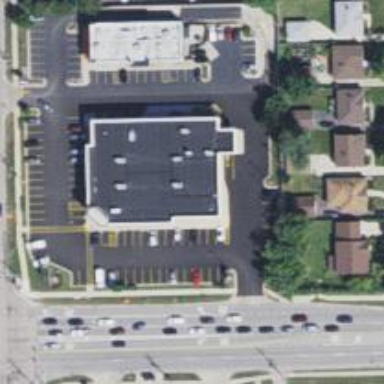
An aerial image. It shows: Retail area.